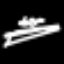
Label: squiggle